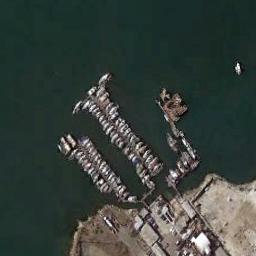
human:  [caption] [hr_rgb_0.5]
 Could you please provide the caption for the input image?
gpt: The harbor has lots of neatly docked boats and some buildings are next to the harbor .

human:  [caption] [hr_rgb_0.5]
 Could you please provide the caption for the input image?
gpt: Many ships moored on the sea next to the harbor next to the parking lot .

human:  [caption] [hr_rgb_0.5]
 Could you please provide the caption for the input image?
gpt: There is a big ship on the right side of the harbor .

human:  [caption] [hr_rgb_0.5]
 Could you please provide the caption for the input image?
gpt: There are many ships in the harbor .

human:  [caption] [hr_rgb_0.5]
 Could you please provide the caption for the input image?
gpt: There are some buildings and many ships at the harbor .